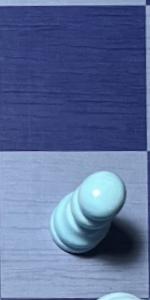
Label: Pawn_White